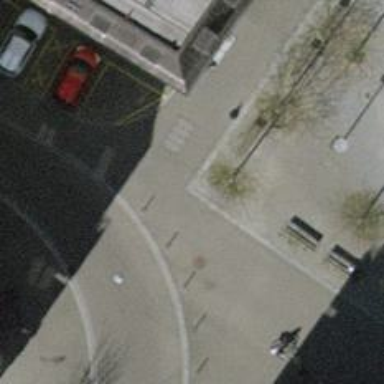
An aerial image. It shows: Bollard.